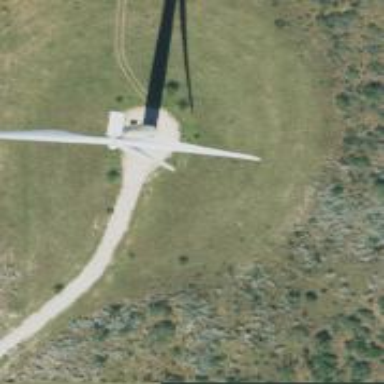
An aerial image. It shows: Wind generator powered by wind. The generator type is horizontal axis and it uses wind turbines.